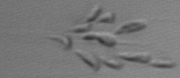
Label: Dinobryon